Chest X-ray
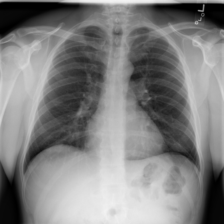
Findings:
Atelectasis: negative
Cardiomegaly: negative
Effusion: negative
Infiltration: negative
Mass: negative
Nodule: negative
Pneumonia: negative
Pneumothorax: negative
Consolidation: negative
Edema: negative
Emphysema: negative
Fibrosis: negative
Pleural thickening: negative
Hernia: negative